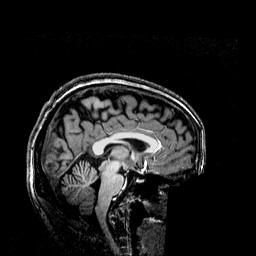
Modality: T1w
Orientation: sagittal
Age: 32
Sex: female
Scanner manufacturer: siemens
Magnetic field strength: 3 T
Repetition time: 2.4 s
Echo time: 0.00224 s